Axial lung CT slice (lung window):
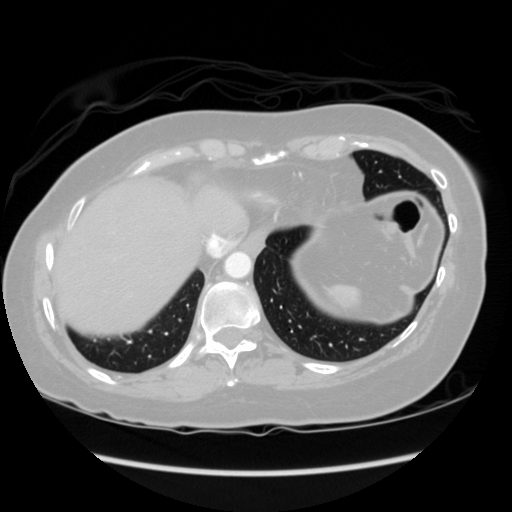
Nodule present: no